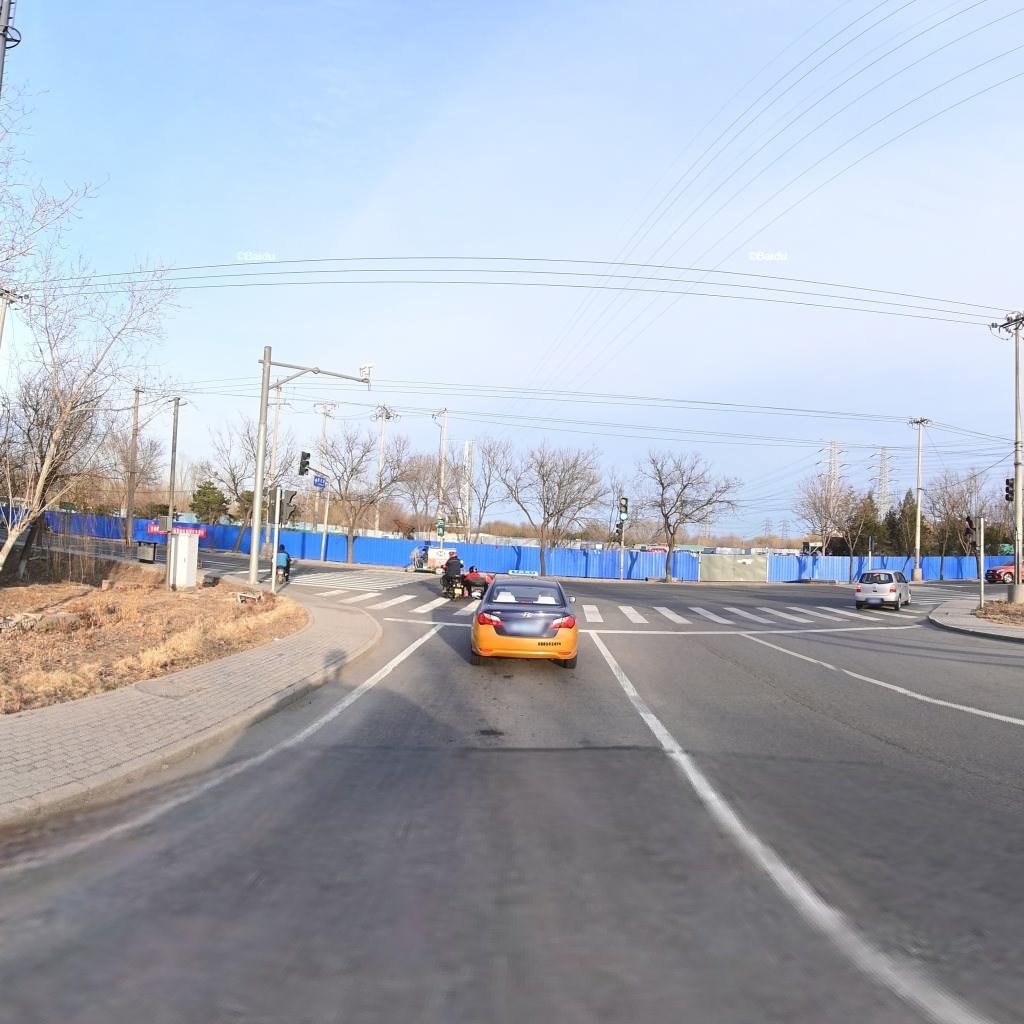
Region: Chaoyang
Road damage annotations: longitudinal crack, manhole cover